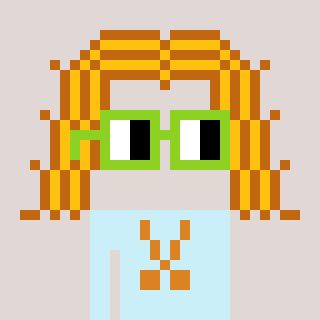
a pixel art character with square light green glasses, a hair-shaped head and a cold-colored body on a warm background